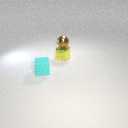
small brown metal sphere above small yellow metal cube